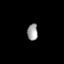
Tissue: lung
Cell type: Epithelial cells
Senescence score: 0.2362
Nuclear area (px): 171
Mean DAPI intensity: 159.281